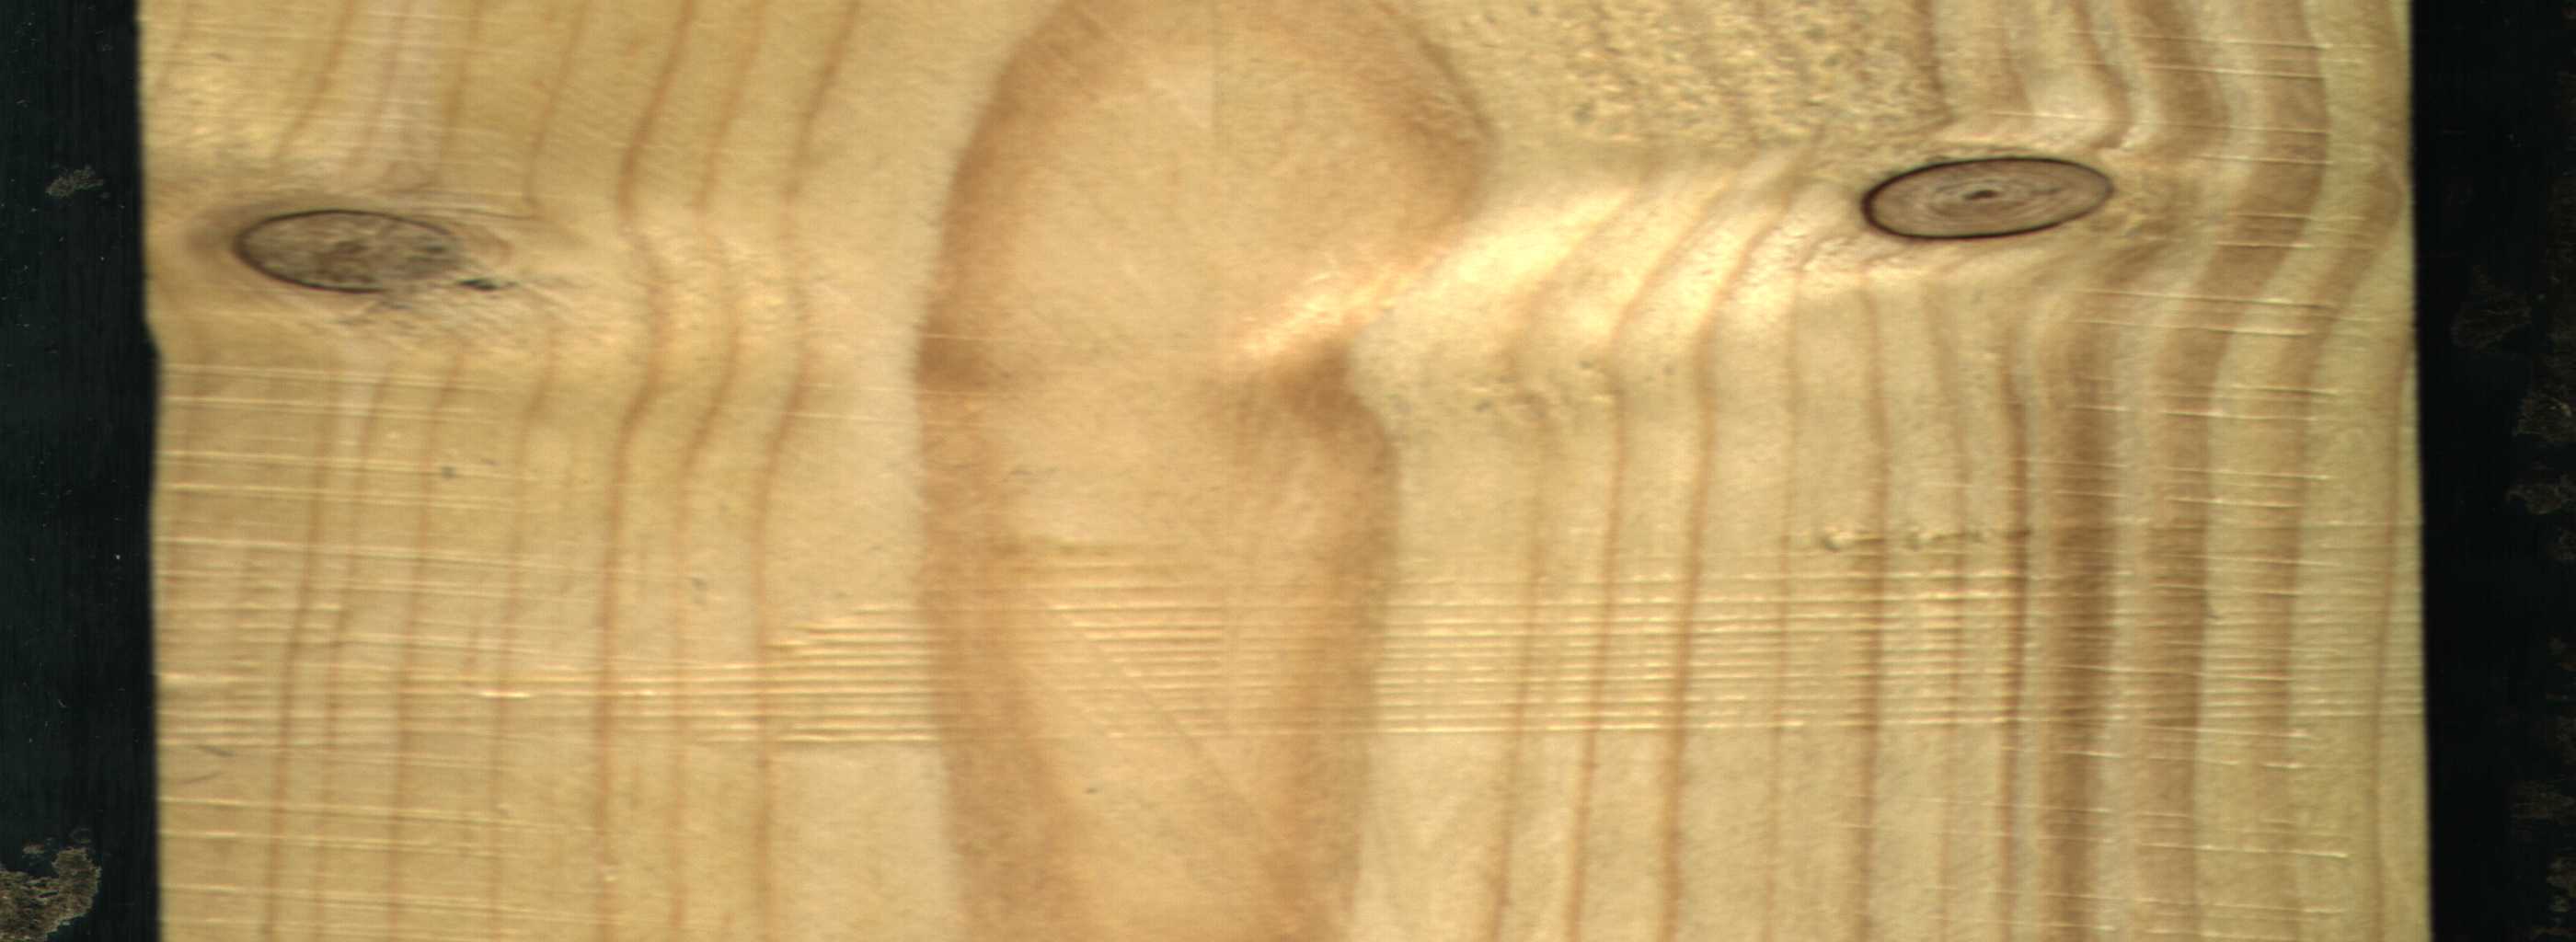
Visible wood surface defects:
Dead_Knot
Live_Knot